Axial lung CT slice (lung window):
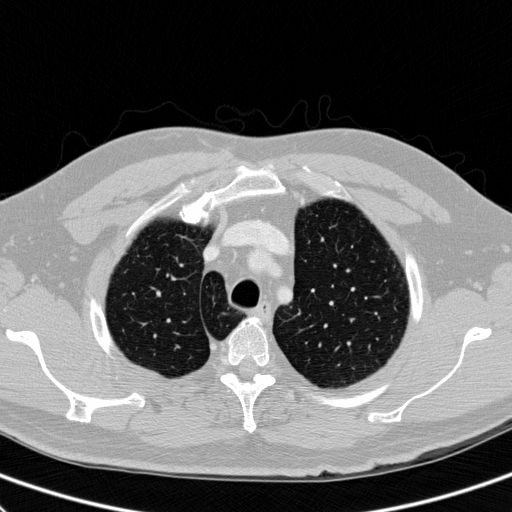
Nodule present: no